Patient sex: F
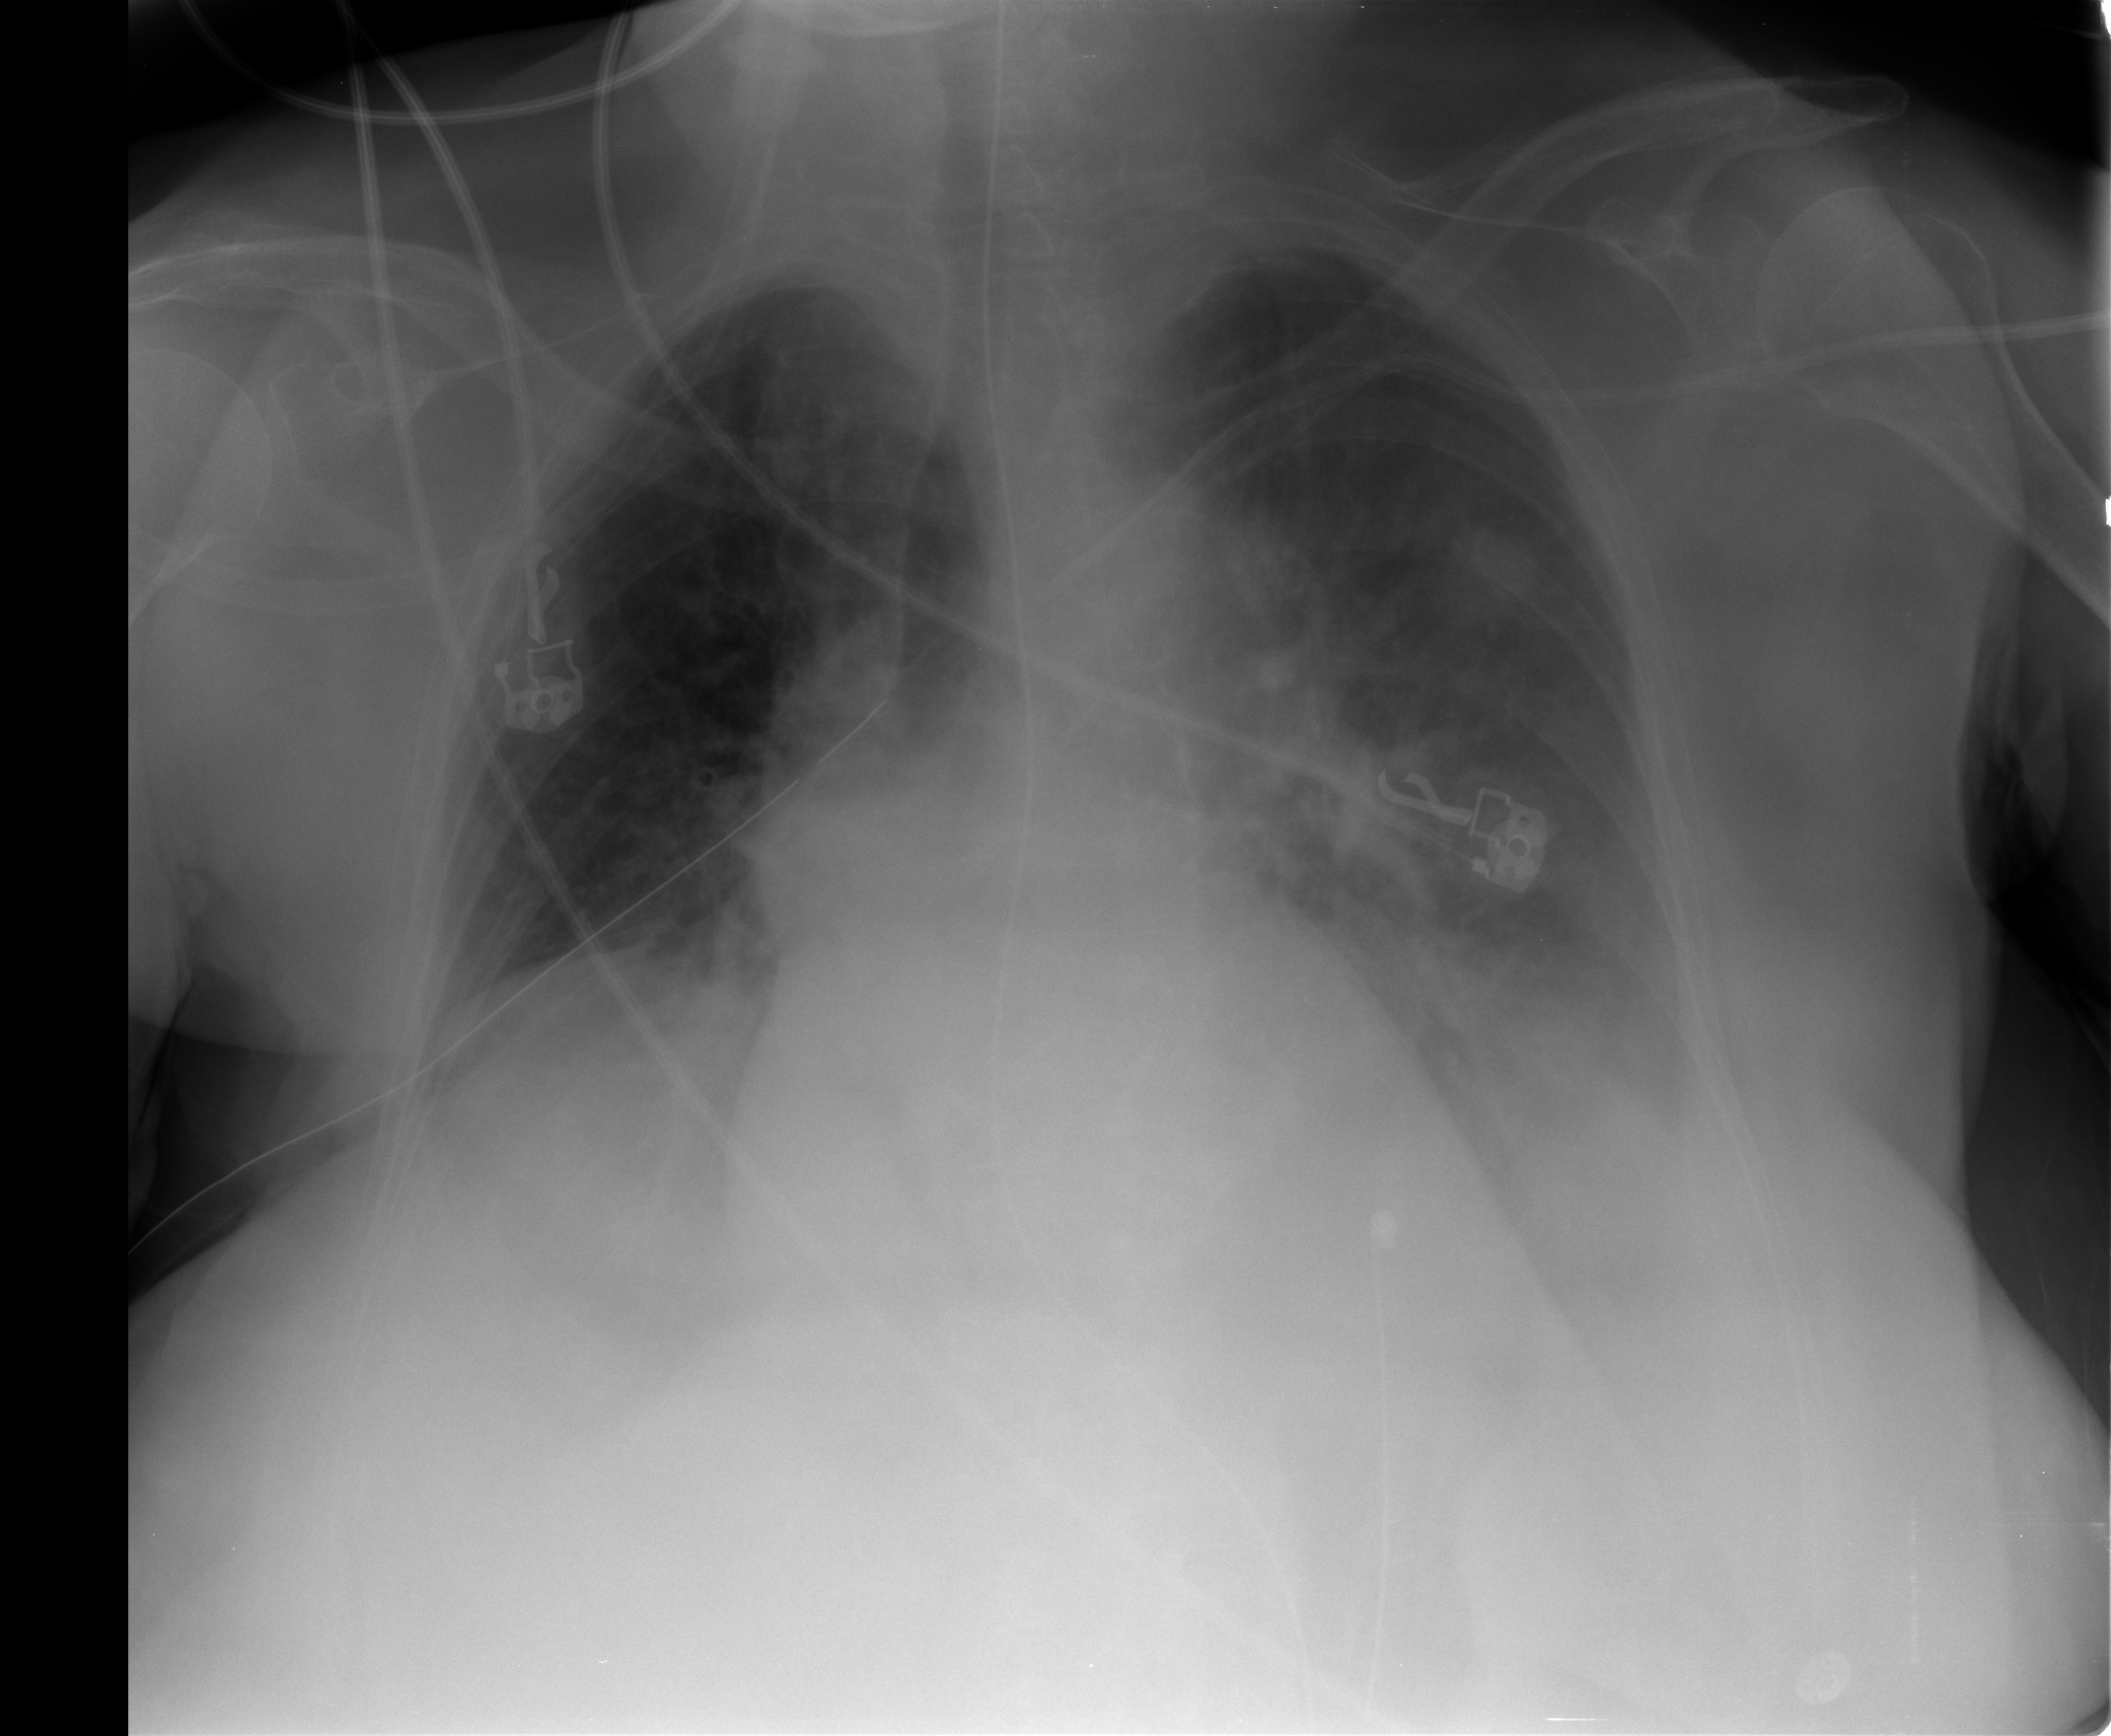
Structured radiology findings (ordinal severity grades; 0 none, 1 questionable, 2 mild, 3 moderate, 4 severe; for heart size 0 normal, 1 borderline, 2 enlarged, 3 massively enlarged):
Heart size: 1
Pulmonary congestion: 2
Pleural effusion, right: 3
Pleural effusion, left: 3
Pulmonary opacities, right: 2
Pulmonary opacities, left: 2
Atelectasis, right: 3
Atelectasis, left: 2